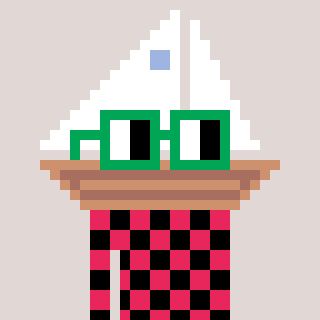
a pixel art character with square green glasses, a sailboat-shaped head and a redpinkish-colored body on a warm background